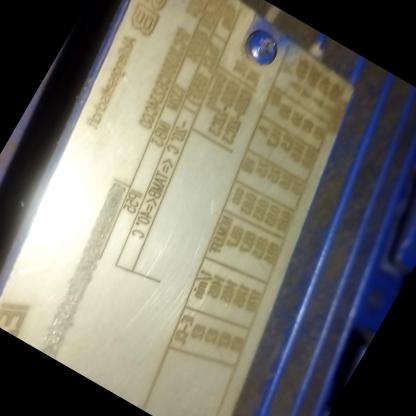
Klasa: tabliczka-znamionowa